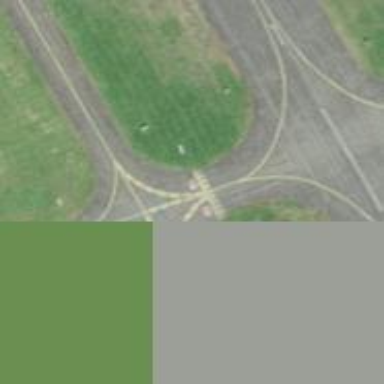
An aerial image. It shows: View of taxiway at the airport.